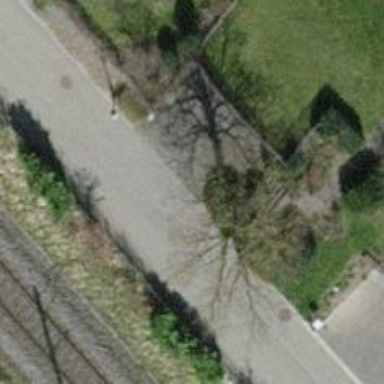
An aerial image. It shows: Beautiful tree in nature.